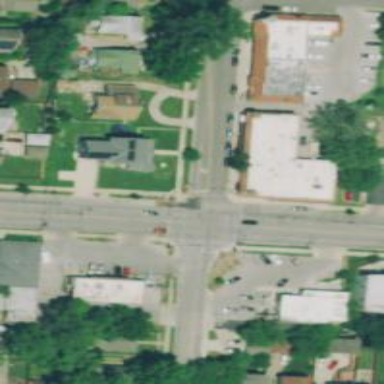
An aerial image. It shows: Solid stop line on the road marking.